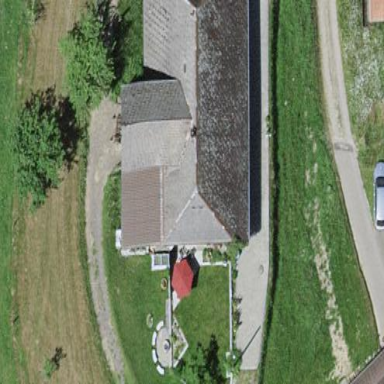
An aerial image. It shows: Farm building.